Question: I have a two column header Phase1 & Phase 2(image 1). Now showing the column names(Image 2) in column chooser window
1. Name
2. Category
3. Subcategory
4. Category
5. Subcategory
I want to show differently like
1. Name
2. Ph1 Category
3. Ph1 Subcategory
4. Ph2 Category
5. Ph2 Subcategory Note: According to my requirement do not change the column name $grid.jqGrid({
data: mydata,
datatype: "local",
colNames:['Name','Category','Subcategory','Category','Subcategory'],
colModel: [
{name: "Name"},
{name: "Category"},
{name: "Subcategory"},
{name: "PRCategory"},
{name: "PRSubcategory"}
],
cmTemplate: {width: 200},
gridview: true,
autoencode: true,
sortname: "Name",
viewrecords: true,
rownumbers: true,
sortorder: "desc",
ignoreCase: true,
pager: "#pager",
height: "auto",
caption: "How to use filterToolbar better locally"
}).jqGrid("navGrid", "#pager",
{edit: false, add: false, del: false, search: false, refresh: false});
setSearchSelect.call($grid, "Category");
setSearchSelect.call($grid, "Subcategory");
$grid.jqGrid("setColProp", "Name", {
searchoptions: {
sopt: ["cn"],
dataInit: function (elem) {
$(elem).autocomplete({
source: getUniqueNames.call($(this), "Name"),
delay: 0,
minLength: 0,
select: function (event, ui) {
var $myGrid, grid;
$(elem).val(ui.item.value);
if (typeof elem.id === "string" && elem.id.substr(0, 3) === "gs_") {
$myGrid = $(elem).closest("div.ui-jqgrid-hdiv").next("div.ui-jqgrid-bdiv").find("table.ui-jqgrid-btable").first();
if ($myGrid.length > 0) {
grid = $myGrid[0];
if ($.isFunction(grid.triggerToolbar)) {
grid.triggerToolbar();
}
}
} else {
// to refresh the filter
$(elem).trigger("change");
}
}
});
}
}
});
$grid.jqGrid("filterToolbar",
{stringResult: true, searchOnEnter: true, defaultSearch: "cn"});
jQuery("#list").jqGrid('setGroupHeaders', {
useColSpanStyle: true,
groupHeaders:[
{startColumnName: 'Category', numberOfColumns: 2, titleText: '<center>Phase 1</center>'},
{startColumnName: 'PRCategory', numberOfColumns: 2, titleText: '<center>Phase 2</center>'}
]
});
//Choose Column code start
jQuery("#list").jqGrid('setGroupHeaders', {
useColSpanStyle: true
});
$.extend(true, $.ui.multiselect, {
locale: {
addAll: 'Make all visible',
removeAll: 'Hide All',
itemsCount: 'Avlialble Columns'
}
});
$.extend(true, $.jgrid.col, {
width: 250,
height: 330,
modal: true,
msel_opts: {dividerLocation: 0.5},
dialog_opts: {
minWidth: 140,
show: 'blind',
hide: 'explode'
}
});
jQuery("#list").jqGrid('navButtonAdd', '#pager', {
caption: "",
buttonicon: "ui-icon-calculator",
title: "Choose columns",
onClickButton: function () {
$(this).jqGrid('columnChooser');
}
});
//Column chooser code stop
});
//]]>
Image 1

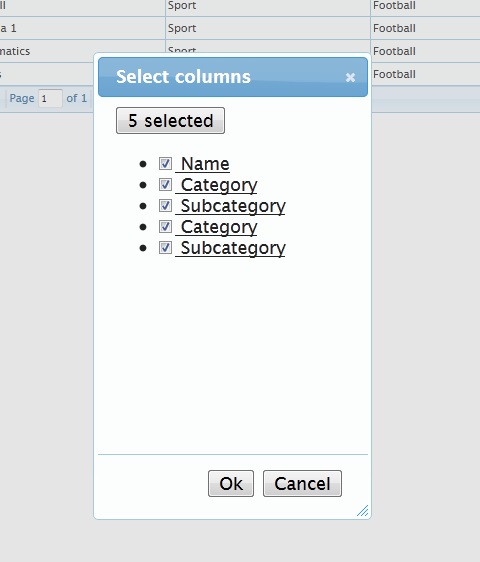
Answer: I find your question very interesting. So +1 from me. Therefore I invested some my time and modified the code of 'columnChooser' used in <URL>. Below I describe how one can use 'columnChooser', 'showHideColumnMenu' and one more new method 'createContexMenuFromNavigatorButtons'.
The problem which you have is not only in the 'columnChooser'. Even if you would do fill the names of columns like you want, you will still have the problem that of columns so that the columns will be moved in/out of the group and it will break the current implementation of column grouping. The only way which I see in 'columnChooser': 'this.jqGrid("remapColumns", perm, true);' inside of the 'done' callback. I modified the code of 'columnChooser' in free jqGrid so that it follows the rule.
Now the simplest usage of column header (see <URL> will displays the results like on the picture below:

Additionally I introduced the callback 'buildItemText', which allows to customize the texts displayed in 'columnChooser'. The callback have an object as the only parameter. The options parameter have the following properties 'iCol' (the index in 'colModel'), 'cm' (the item of 'colModel'), 'cmName' ('cm.name'), 'colName' ('colName<URL> displays

It uses the following options of 'columnChooser'
'''
$(this).jqGrid("columnChooser", {
buildItemText: function (options) {
if (options.groupTitleText === null) {
return $.jgrid.stripHtml(options.colName || options.cmName);
}
return $.jgrid.stripHtml(options.groupTitleText) + " -> " +
$.jgrid.stripHtml(options.colName || options.cmName);
}
});
'''
As I wrote at the beginning of my answer, there are exist now 'showHideColumnMenu' method as free jqGrid plugin (I think to move it later in the main code of jqGrid). It can be used just by adding the following simple call
'''
$grid.jqGrid("showHideColumnMenu");
'''
It uses jQuery UI Menu and makes the binding of 'contextmenu' to the column headers. The click on the right button of the mouse creates context menu like on the picture below (see <URL>.

By checking/unchecking of menu items one enables/disables the columns . The plugin supports customization too. The following code
'''
$grid.jqGrid("showHideColumnMenu", {
buildItemText: function (options) {
if (options.groupTitleText === null) {
return $.jgrid.stripHtml(options.colName || options.cmName);
}
return "<em>" + $.jgrid.stripHtml(options.groupTitleText) + "</em>: " +
$.jgrid.stripHtml(options.colName || options.cmName);
}
});
'''
produces the following custom menu

I added to free jqGrid the plugin 'createContexMenuFromNavigatorButtons' which can be used like below
'''
$grid.jqGrid(
"createContexMenuFromNavigatorButtons",
$grid.jqGrid("getGridParam", "pager")
);
'''
<URL> uses all the described above features and displays additionally the context menu inside of the grid body using 'createContexMenuFromNavigatorButtons'. The menu contains the same items like the navigator bar. It is very practical if the grid have many rows. One don't need to scroll to bottom or top toolbar to get click on the navigator button only. The results are like on the picture below

P.S. Please examine the CSS/JavaScript paths of plugins inserted in the above demos if you have wrong results in your code.